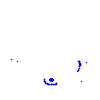
Particle: kaon